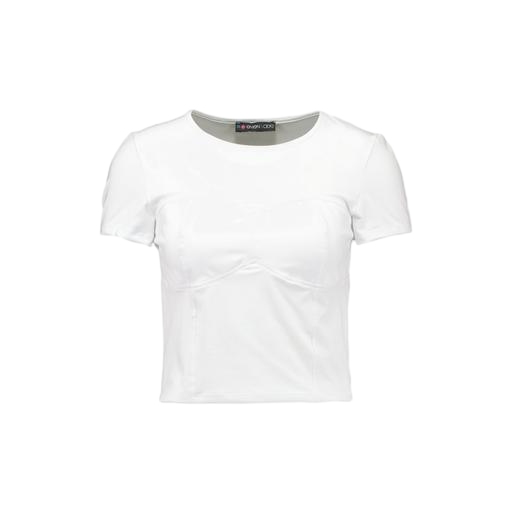
white short sleeve crop top, white ultimate super crop top cap sleeves, white short-sleeved top, white background